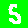
Digit: 5